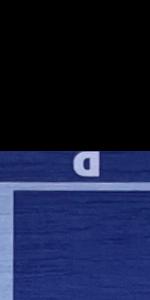
Label: Empty